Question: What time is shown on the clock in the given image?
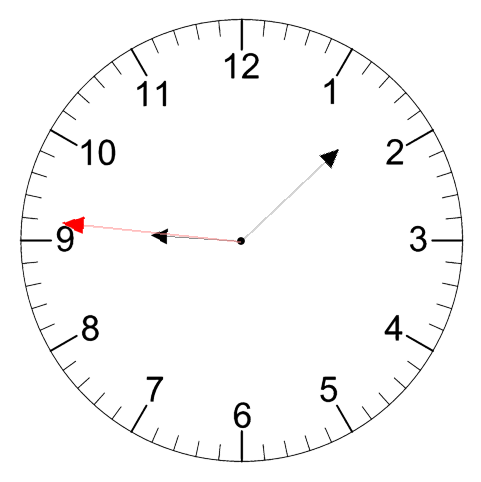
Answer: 09:07:46